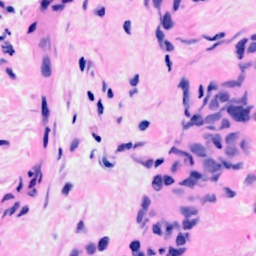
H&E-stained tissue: Breast